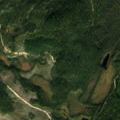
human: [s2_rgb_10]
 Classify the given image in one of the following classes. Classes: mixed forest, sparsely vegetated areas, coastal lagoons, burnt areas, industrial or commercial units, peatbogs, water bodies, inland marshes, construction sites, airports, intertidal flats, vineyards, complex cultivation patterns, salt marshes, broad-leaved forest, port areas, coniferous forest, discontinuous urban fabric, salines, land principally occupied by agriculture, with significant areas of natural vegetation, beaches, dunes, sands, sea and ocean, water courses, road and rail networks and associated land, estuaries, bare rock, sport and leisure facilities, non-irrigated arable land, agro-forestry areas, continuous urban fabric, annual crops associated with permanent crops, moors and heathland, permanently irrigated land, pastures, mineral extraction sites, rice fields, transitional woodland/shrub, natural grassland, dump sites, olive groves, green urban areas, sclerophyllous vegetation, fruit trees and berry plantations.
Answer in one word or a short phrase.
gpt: coniferous forest, transitional woodland/shrub